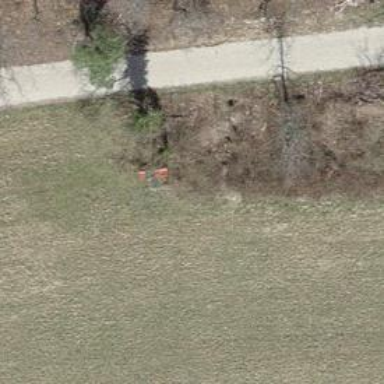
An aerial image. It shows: Bench.